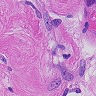
Metastatic tissue present: yes